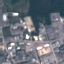
Land use / land cover: Industrial